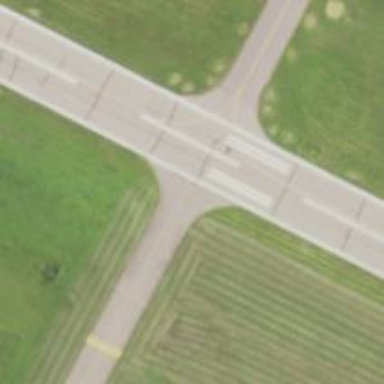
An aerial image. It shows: Image of taxiway at airport.